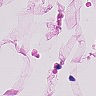
Metastatic tissue present: no